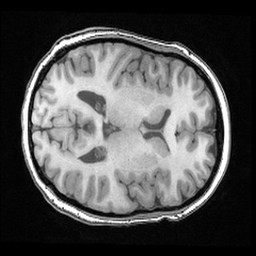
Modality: T1w
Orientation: axial
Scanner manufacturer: ge
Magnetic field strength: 3 T
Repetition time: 0.008572 s
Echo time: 0.003384 s